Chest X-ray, PA view. Patient: 14 years old, sex M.
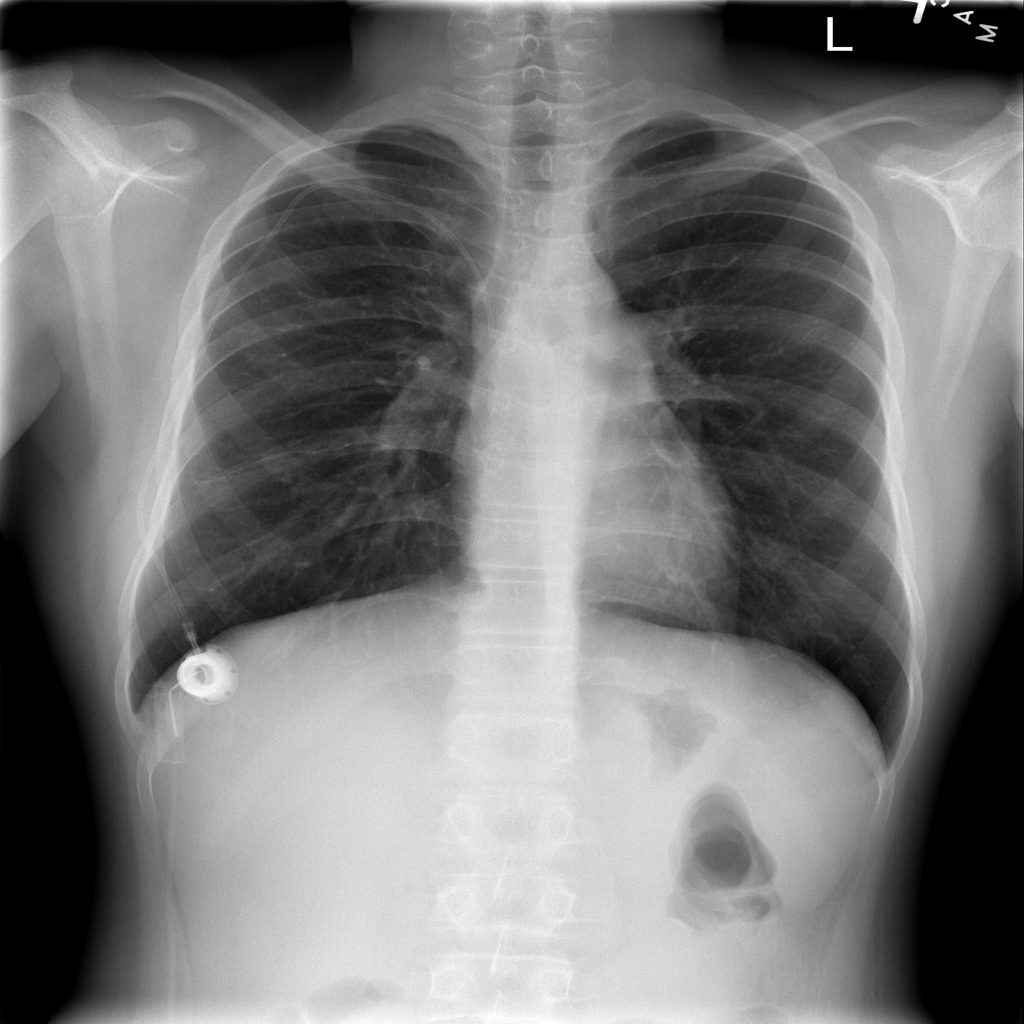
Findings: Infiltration